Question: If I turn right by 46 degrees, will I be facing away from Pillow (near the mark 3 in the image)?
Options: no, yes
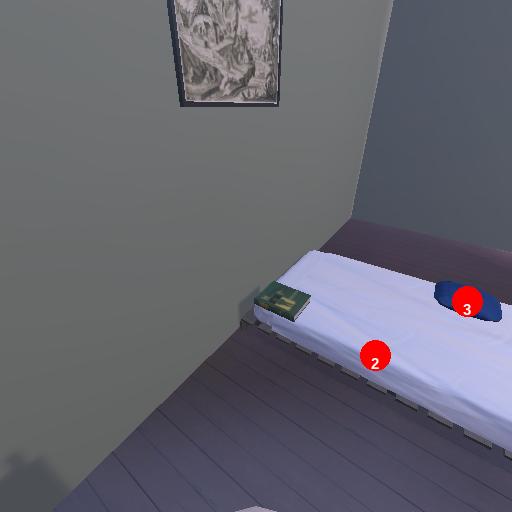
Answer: no